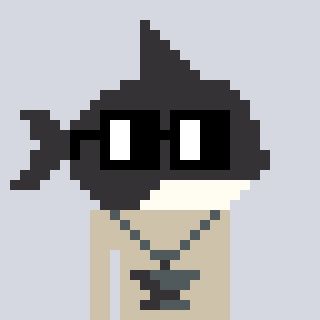
a pixel art character with square black glasses, a orca-shaped head and a bege-colored body on a cool background